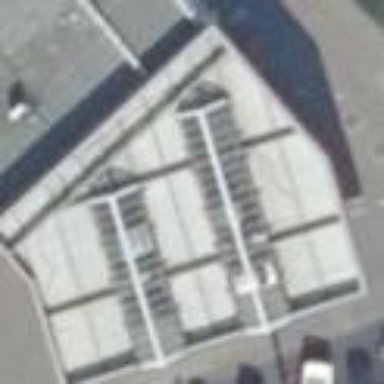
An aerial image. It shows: View of roof of building.